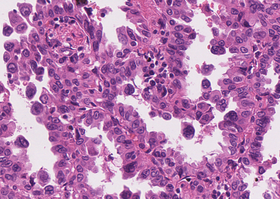
Tumor epithelial tissue: yes
Tumor-associated stroma tissue: no
Normal tissue: no